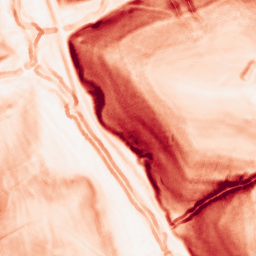
Category: morphological
Decomposition family: morphological_gradient
Decomposition parameters: size: 3
shape: disk
Upsampling method: sinc_blackman
Upsampling parameters: scale: 4
kernel_size: 16
Upsampling scale: 4